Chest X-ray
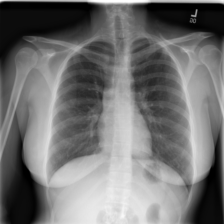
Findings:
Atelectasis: negative
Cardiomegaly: negative
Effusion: negative
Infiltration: negative
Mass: negative
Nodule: negative
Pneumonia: negative
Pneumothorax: negative
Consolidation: negative
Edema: negative
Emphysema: negative
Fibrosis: negative
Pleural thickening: negative
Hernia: negative